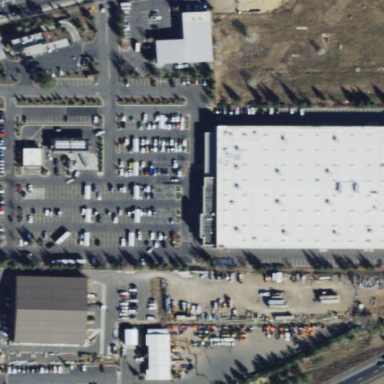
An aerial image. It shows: Commercial building housing wholesale shop.